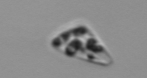
Label: Licmophora